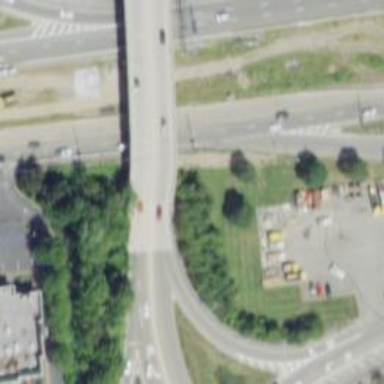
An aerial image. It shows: Trunk link highway passing over bridge.